Question: I use Visual Studio with Resharper and NUnit test framework.
Sometimes a small change in business logic code breaks a lot of unittests. It's OK, you know that the results of unittests would be different and new values are valid now. Is there a way to quick-fix all of them?

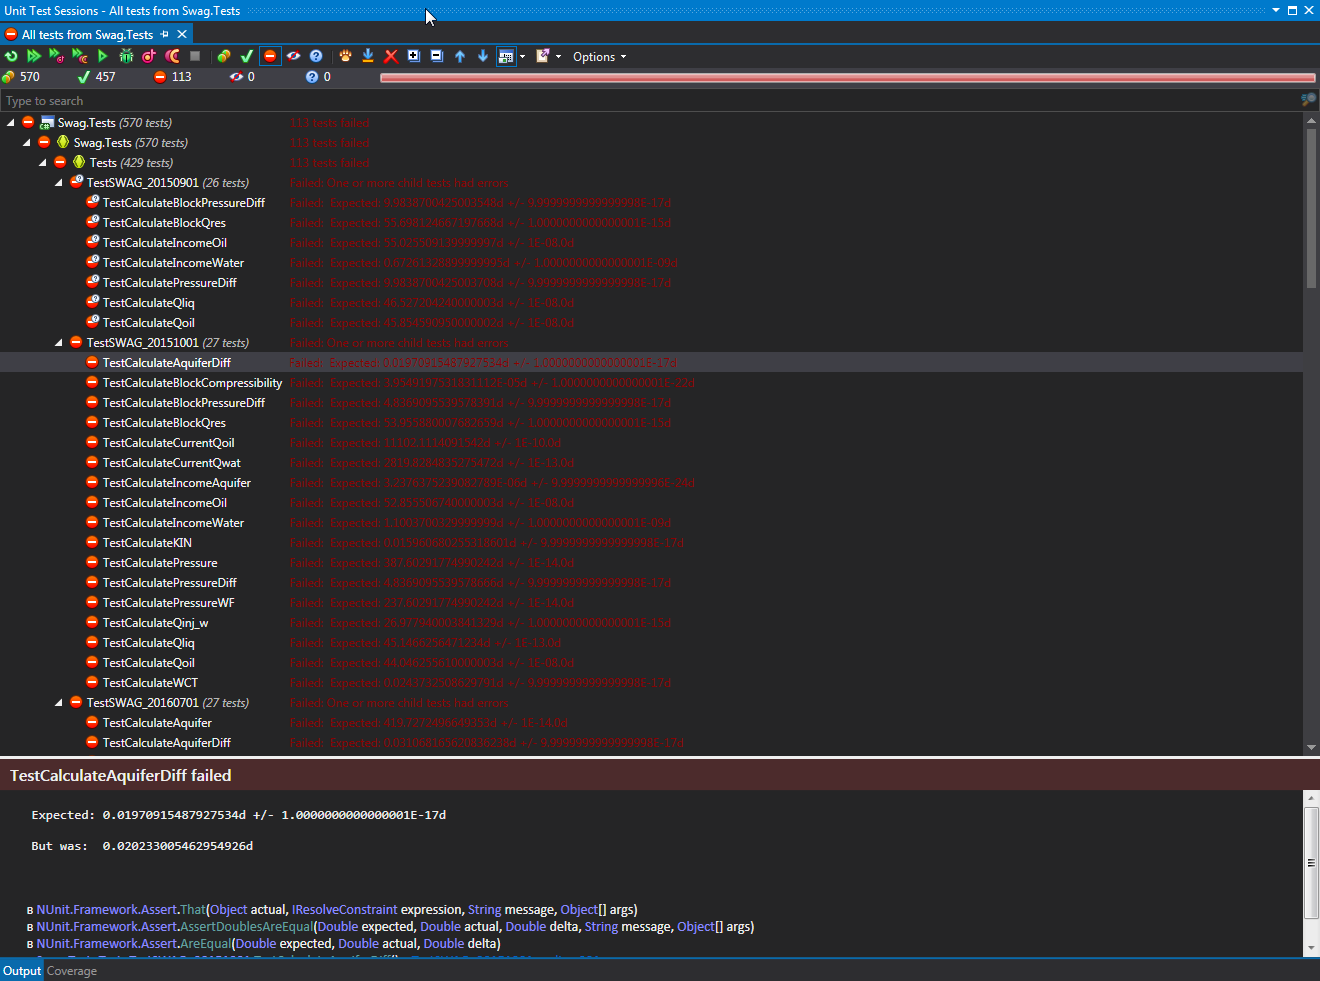
Answer: Actually there is no solution for quick-fix expected values. If your changes break a lot of integration tests, you have to manually correct all of tests.
The only hint is to minimize distance between copy-paste operations of expected values.